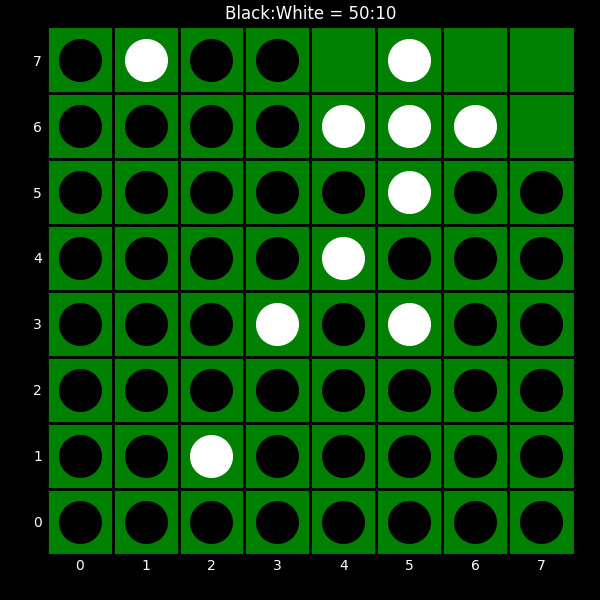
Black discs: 50
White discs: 10